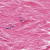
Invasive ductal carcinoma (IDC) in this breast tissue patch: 0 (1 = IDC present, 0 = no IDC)